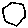
Label: hexagon